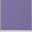
Piece: xx